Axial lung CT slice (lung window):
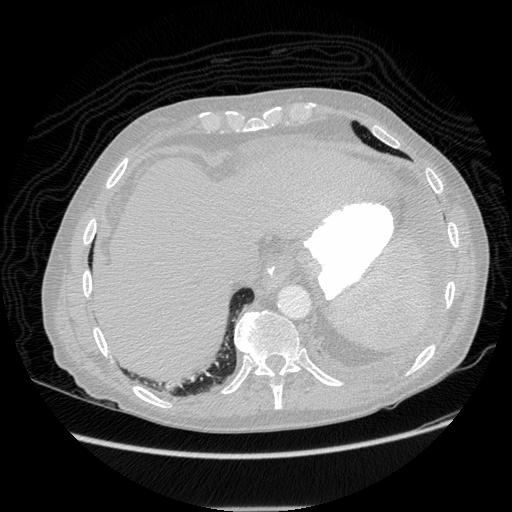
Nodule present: no